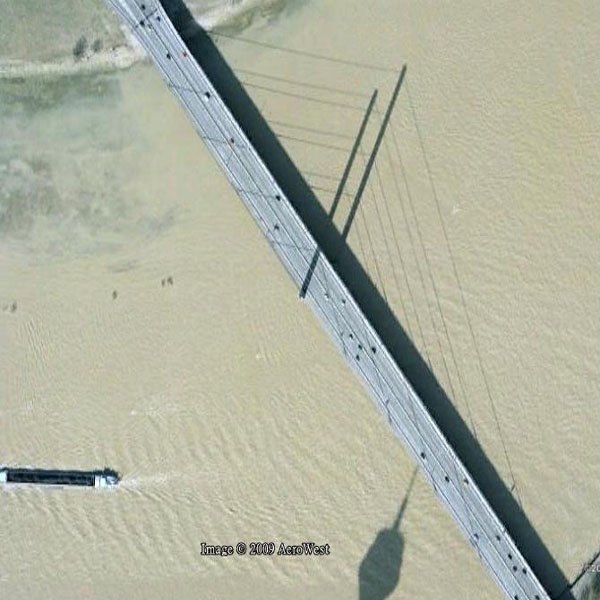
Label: Bridge